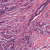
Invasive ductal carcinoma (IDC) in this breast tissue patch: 1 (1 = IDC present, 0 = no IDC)